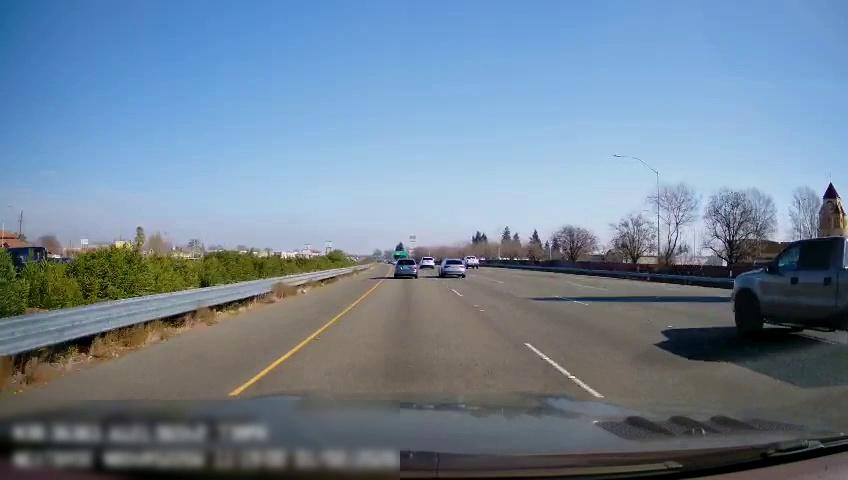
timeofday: Day
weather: Sunny
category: Drivable Space
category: Vehicles | Car
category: Vehicles | Truck
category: Vehicles | SUV
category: Vehicles | Car
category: Vehicles | Truck
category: Lanes | Current Lane
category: Lanes | Current Lane
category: Lanes | Alternate Lane
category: Traffic | Lights
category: Traffic | Lights
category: Traffic | Signs